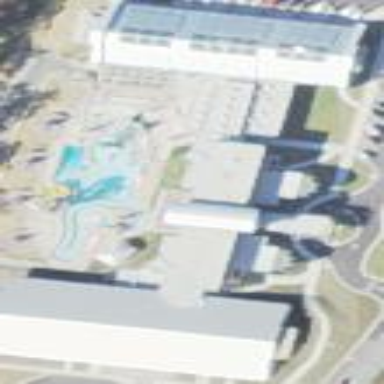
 specifically designed for swimming activities."